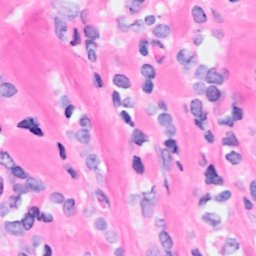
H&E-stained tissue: Breast